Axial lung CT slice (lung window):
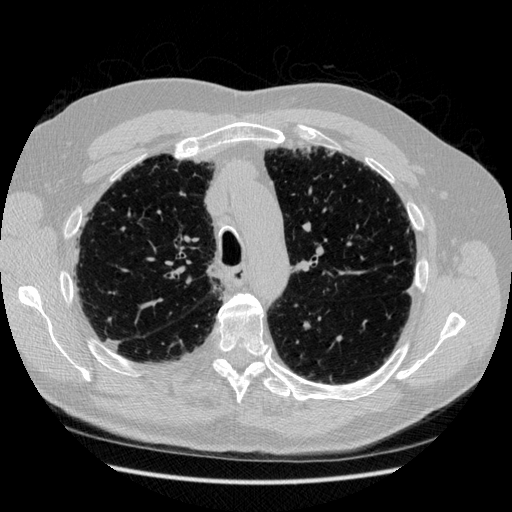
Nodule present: no